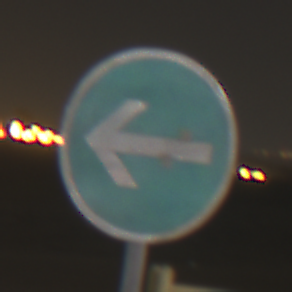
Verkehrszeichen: VorgeschriebeneFahrtrichtungHierLinks
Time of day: Night
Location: Outdoor (Urban)
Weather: PartlyCloudy
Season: NotSpecified
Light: Artificial